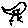
Label: bird